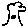
Label: tree